Question: I am working on a simple text editor in wxPython, and I noticed a problem:
When I press 'Return' key, editor adds a weird 'LF':

How do i prevent my program from printing them?
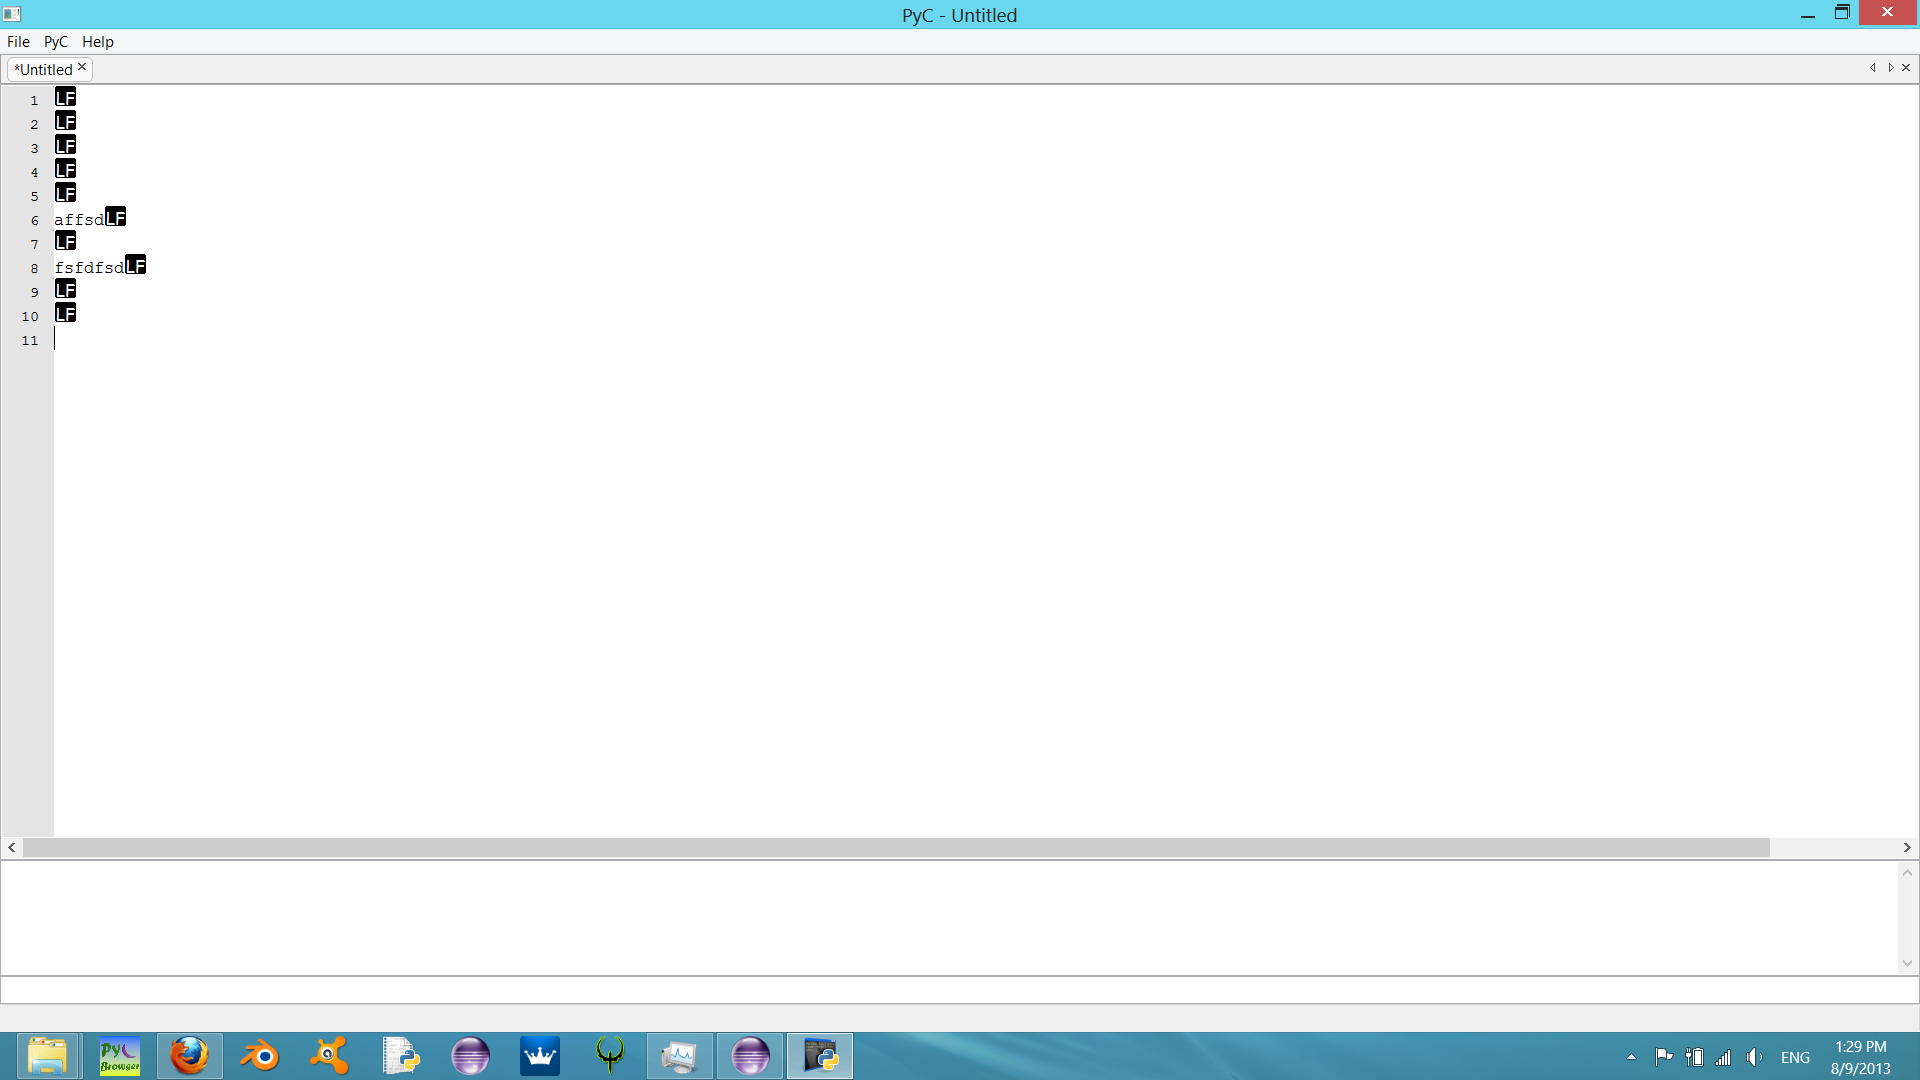
Answer: I found where the problem was:
I had that line in my custom StyledTextCtrl subclass:
'''
self.SetViewEOL(True)
'''
It was causing printing of those 'LF's
Here is the function's description:
'''
SetViewEOL(self, bool visible)
Make the end of line characters visible or invisible.
'''